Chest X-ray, PA view. Patient: 49 years old, sex F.
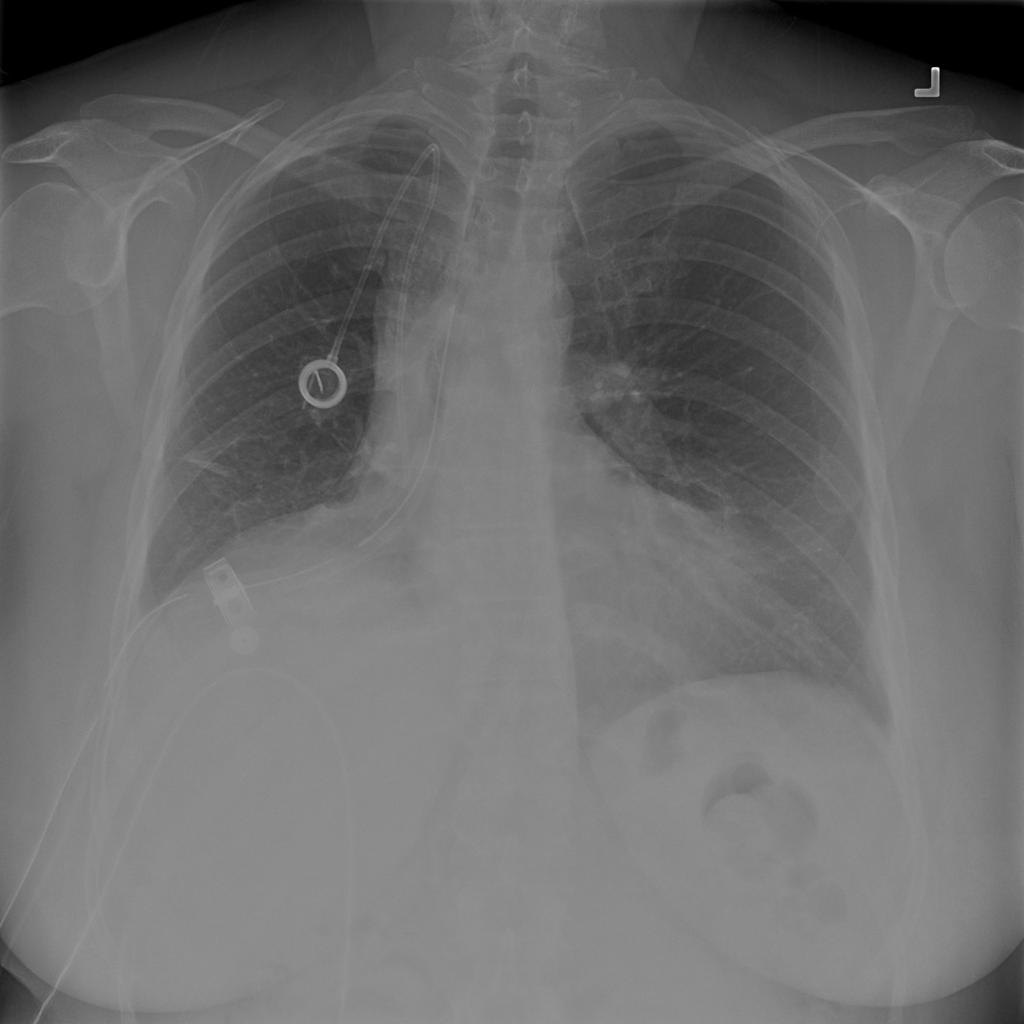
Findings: Pneumothorax